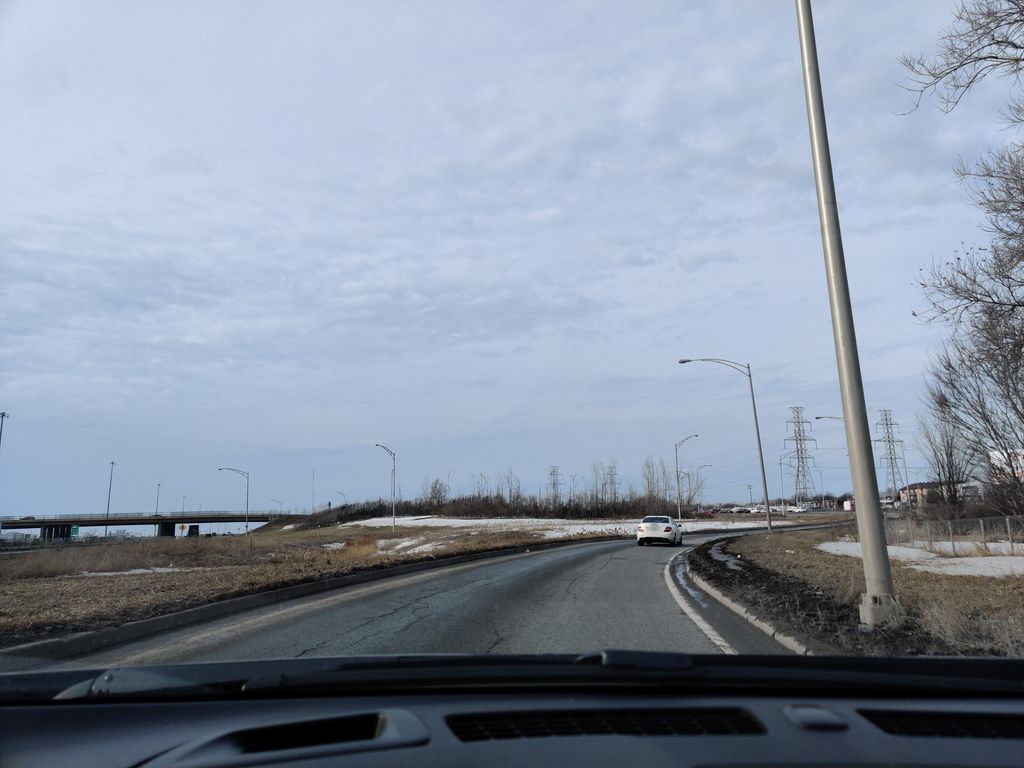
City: montreal